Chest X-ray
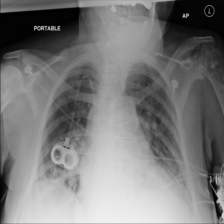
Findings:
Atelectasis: positive
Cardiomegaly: positive
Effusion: negative
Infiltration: negative
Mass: negative
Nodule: negative
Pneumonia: negative
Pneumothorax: negative
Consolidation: negative
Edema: negative
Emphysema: negative
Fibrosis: negative
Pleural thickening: negative
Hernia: negative